Question: I would like to know how to achieve using a 'UICollectionView' the desired effect of like in the Amazon app when you make a search, it returns only a number of items until the scroll ends, then a loading indicator it set to load more cells and go on until all the products in the search it's showed.
Something like the following picture for example :

Normally you have to set in the 'numberOfItemsInSection', the number of items of the data source, how it's the way?, you set the total of items and then load it lazy or something?
Thanks in advance.
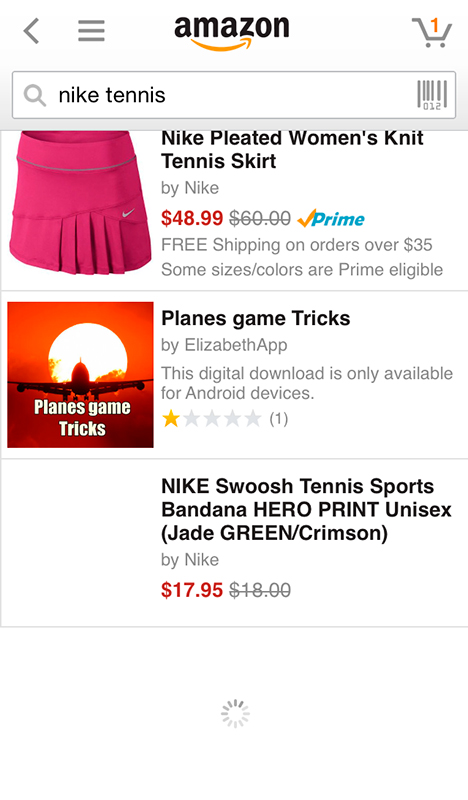
Answer: Using the 'scrollViewDidScroll' function like crazy_phage did above you can observe when finally reach the final of the CollectionView then you can update the 'numberOfRowInSections' and call the 'reloadData' in the following way :
'''
class CollectionSampleViewController: UICollectionViewController {
private let reuseIdentifier1 = "Cell"
private var numberOfItemsPerSection = 9
override func viewDidLoad() {
super.viewDidLoad()
}
override func didReceiveMemoryWarning() {
super.didReceiveMemoryWarning()
}
override func numberOfSectionsInCollectionView(collectionView: UICollectionView) -> Int {
return 1
}
override func collectionView(collectionView: UICollectionView, numberOfItemsInSection section: Int) -> Int {
return numberOfItemsPerSection
}
override func scrollViewDidScroll(scrollView: UIScrollView) {
let offsetY = scrollView.contentOffset.y
let contentHeight = scrollView.contentSize.height
if offsetY > contentHeight - scrollView.frame.size.height {
numberOfItemsPerSection += 6
self.collectionView.reloadData()
}
}
}
'''
When the 'reloadData' function its called the scroll remains in the same place and the new data it's loaded.
In the above code you can use an Activity Indicator View or anything else you want to add to your code.